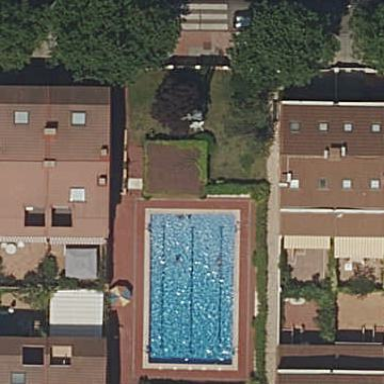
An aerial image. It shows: Swimming pool located in leisure land.